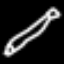
Label: pencil